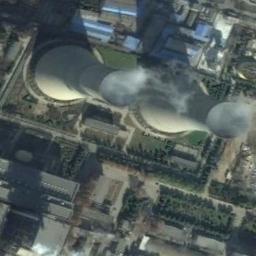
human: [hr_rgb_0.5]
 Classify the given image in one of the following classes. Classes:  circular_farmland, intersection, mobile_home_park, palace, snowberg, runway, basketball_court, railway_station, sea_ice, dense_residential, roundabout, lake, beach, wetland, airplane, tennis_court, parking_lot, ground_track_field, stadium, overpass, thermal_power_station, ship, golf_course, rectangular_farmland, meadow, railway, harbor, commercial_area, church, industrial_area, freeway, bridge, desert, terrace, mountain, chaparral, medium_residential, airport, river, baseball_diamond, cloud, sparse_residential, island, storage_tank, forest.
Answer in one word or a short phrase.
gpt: thermal_power_station